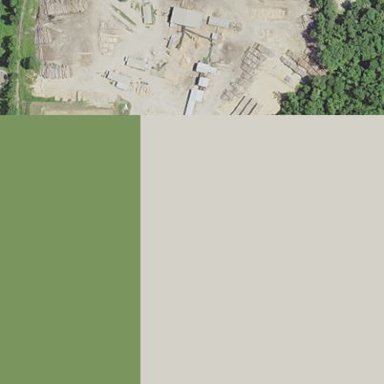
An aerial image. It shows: Industrial area with sawmill. The industrial zone includes works related to the sawmill.